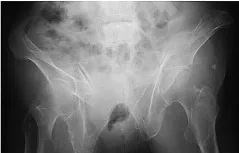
Representative pre-operative X-ray images taken during admission for fragility fracture of the pelvic ring. (c) Pre-operative pelvic outlet view.
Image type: radiology (x_ray)